Current action and preconditions to check: path_clear

Your task: For each precondition in the list above, predict whether it will hold at this action.

Consider the current scene as observed from the mobile robot's camera, and analyze the predicted future states of all dynamic agents (e.g., people, animals, vehicles, or any moving entities) within the NEXT SECOND.

IMPORTANT: Only answer "very likely" if you are absolutely certain—based on strong, clear evidence—that a dynamic agent will violate the precondition in the predicted future state. Do NOT answer "very likely" for unlikely, ambiguous, or low-probability risks.

Ask yourself for each precondition: Is there a high probability, with clear and convincing evidence, that the predicted future states of any dynamic agent will interfere with the predicted future state of the currently executing action within the NEXT SECOND, causing that precondition to fail?

Assess the risk level based on these predictions. Use "likely" or "very likely" if motions create a clear risk of interference.

Use "neutral" or "improbable" if agents are nearby but their predicted paths are clearly diverging or non-conflicting.

Failure Risk Categories: "very improbable", "improbable", "neutral", "likely", "very likely"

Answer Format: Output ONLY the probability_of_failure value from these categories: "very improbable", "improbable", "neutral", "likely", "very likely"

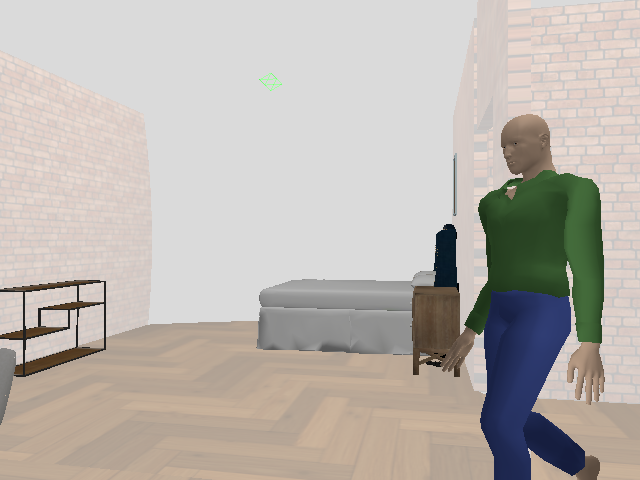

Answer: likely